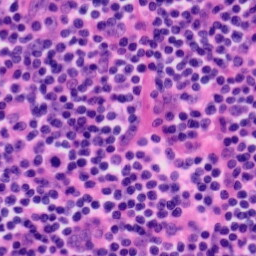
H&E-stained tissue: Tonsil